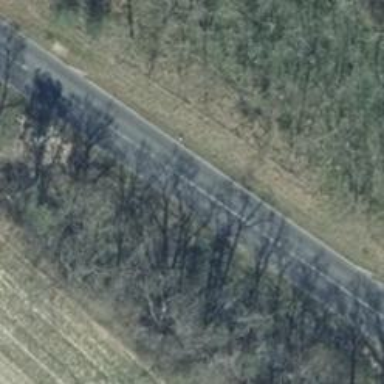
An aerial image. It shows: Tertiary road with asphalt surface.